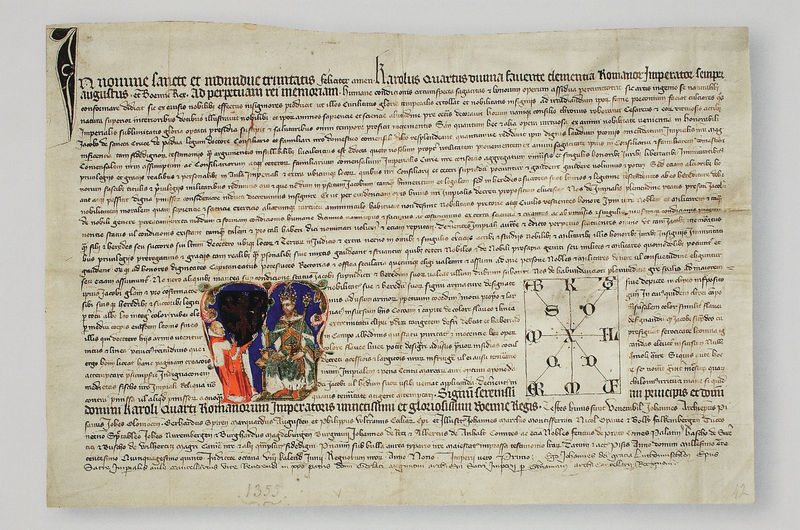
Titel: Urkunde der Adelsverleihung an Jacopo di Santa Croce
Institution: Venedig, Fondazione Girogio Cini
Schlagwörter: blau, grün, bunt, männer, orange, rot, bild, geistlicher, gold, blatt, krone, farbig, schrift, stab, grafik, querformat, bischof, kaiser, könig, papst, initialen, seite, text, buchstabe, buchstaben, initiale, herrscher, buchseite, pergament, urkunde, miniatur, handschrift, abbildung, zepter, dokument, latein, lateinisch, codex, inforamtion